Brain MRI, t2w sequence, axial 2D slice.
Patient: age 33, sex F, weight 95 kg, height 1.95 m
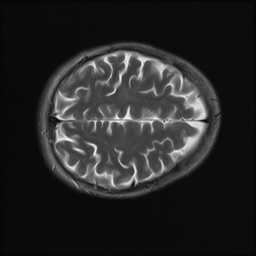